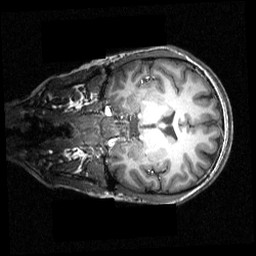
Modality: T1w
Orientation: coronal
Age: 20
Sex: female
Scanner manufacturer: siemens
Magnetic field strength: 3.951 T
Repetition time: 1.5 s
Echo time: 0.00335 s